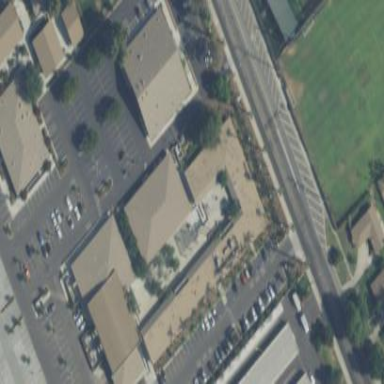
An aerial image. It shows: School building.